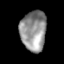
Tissue: lung
Cell type: Myeloid cells
Senescence score: 0.1927
Nuclear area (px): 1011
Mean DAPI intensity: 147.121